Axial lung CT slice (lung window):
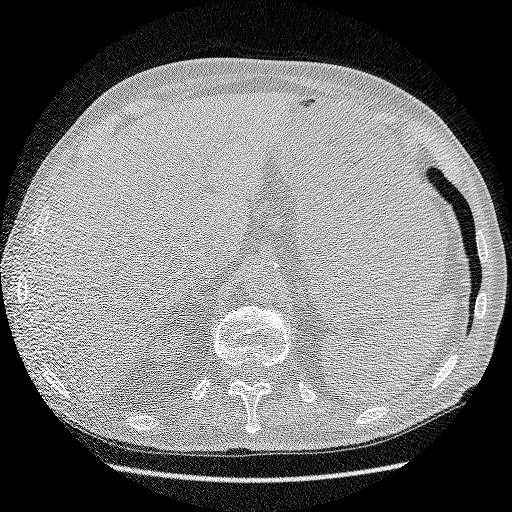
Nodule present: no